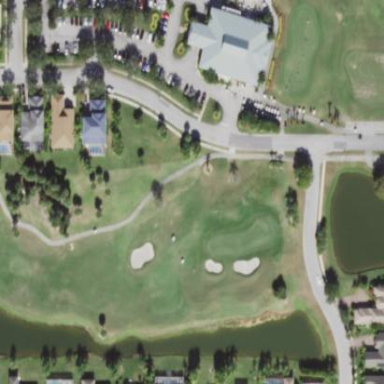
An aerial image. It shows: Sand bunker on golf course.